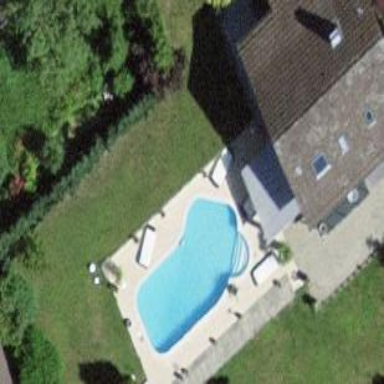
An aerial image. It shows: Swimming pool located in leisure land.